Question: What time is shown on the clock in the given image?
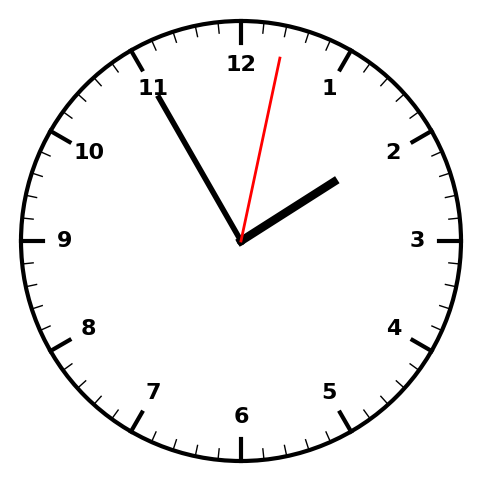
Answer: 01:55:02